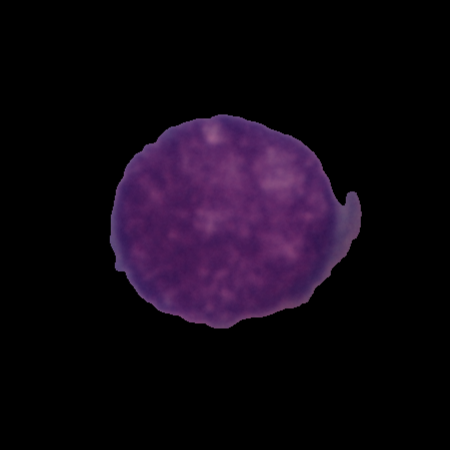
Label: cancer